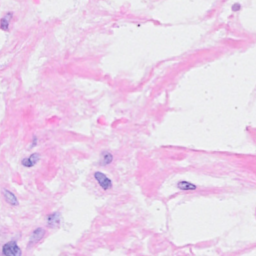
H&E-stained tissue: Breast